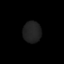
Tissue: lung
Cell type: Endothelial cells
Senescence score: 0.5694
Nuclear area (px): 379
Mean DAPI intensity: 33.066